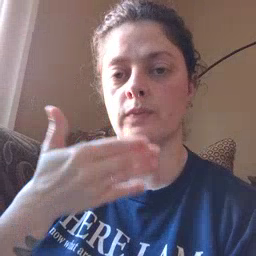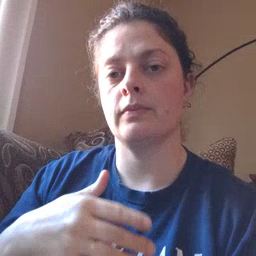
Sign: bedroom